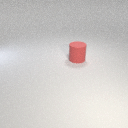
large red rubber cylinder